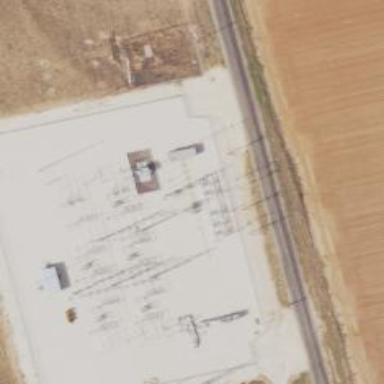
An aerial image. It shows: Distribution substation surrounded by fence.